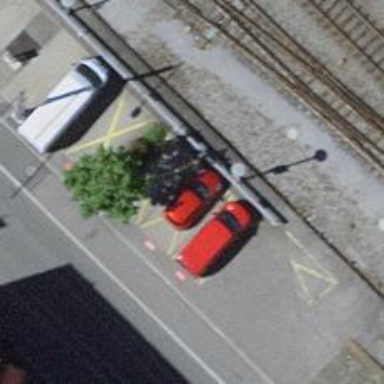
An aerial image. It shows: Car sharing facility.